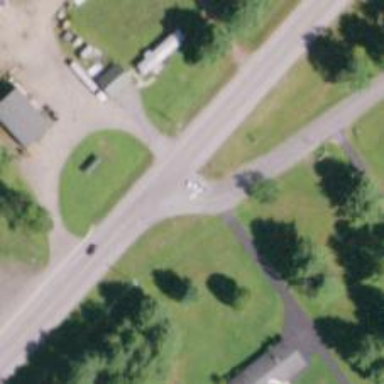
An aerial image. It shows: Stop road.